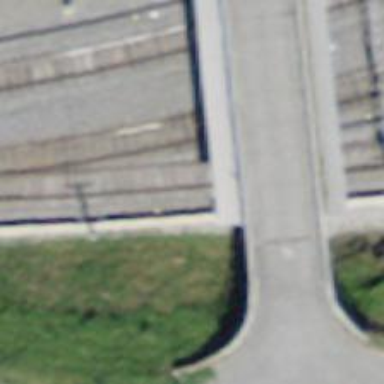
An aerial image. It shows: Railway switch.